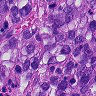
Metastatic tissue present: yes